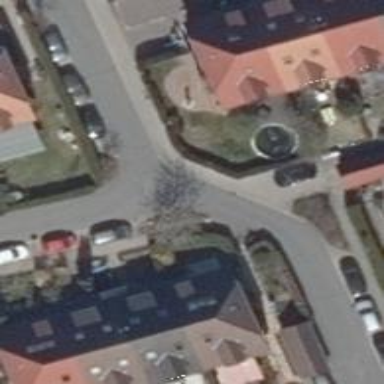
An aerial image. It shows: Paved residential road.